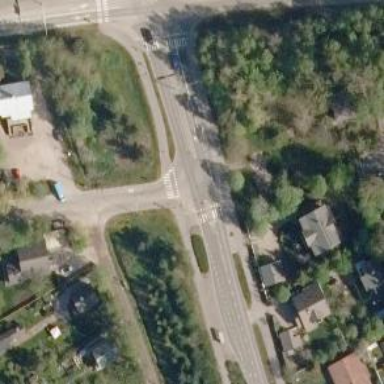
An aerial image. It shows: Road with "give way" sign.